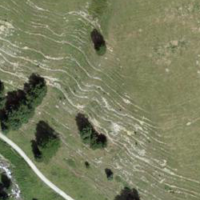
EUNIS habitat code: 26
Species observed at this site:
Corvus corone
Motacilla cinerea
Oenanthe oenanthe
Traunsteinera globosa
Certhia familiaris
Phoenicurus ochruros
Nucifraga caryocatactes
Falco tinnunculus
Spinus spinus